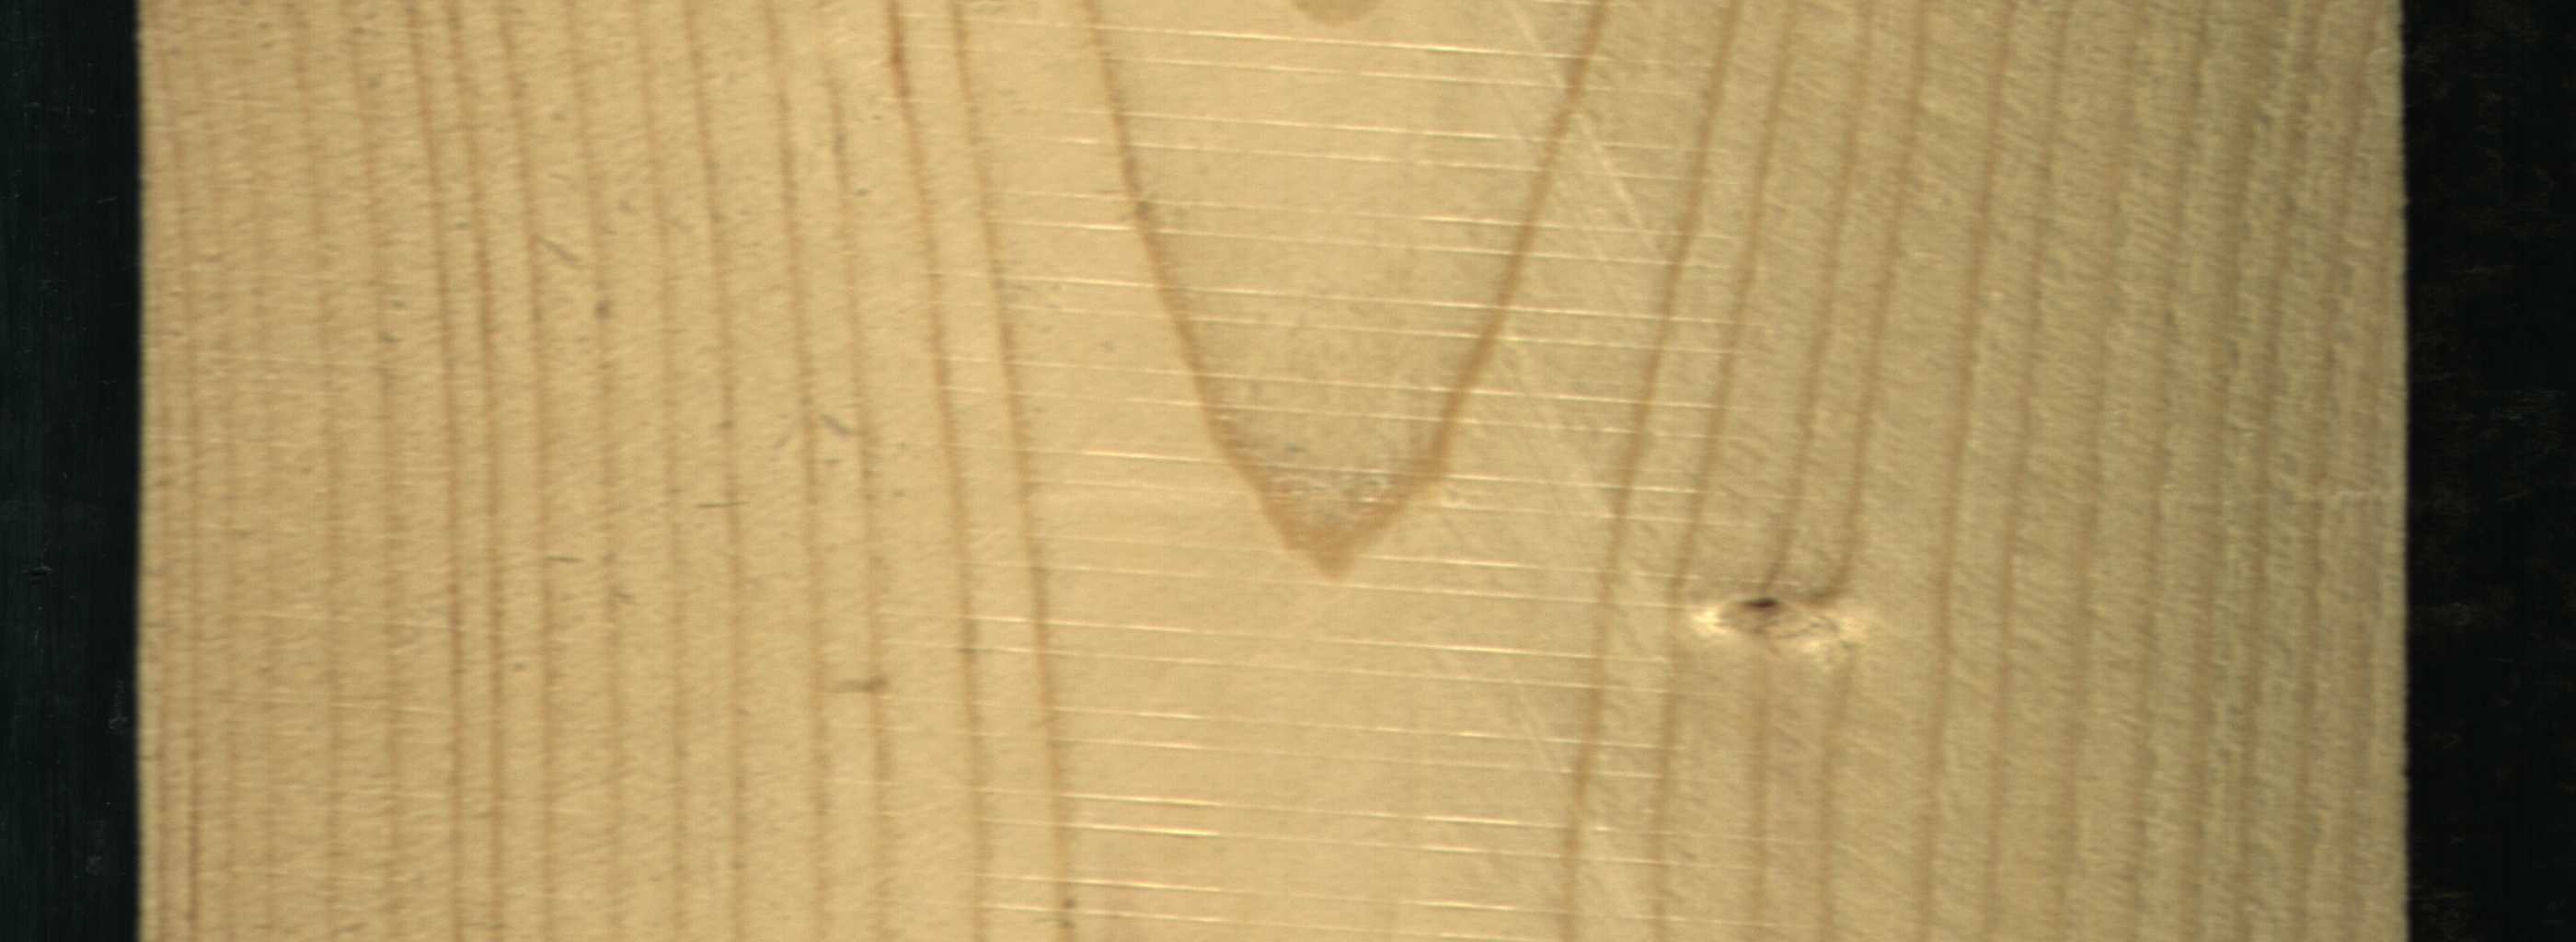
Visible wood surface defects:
Live_Knot